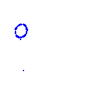
Particle: proton